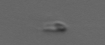
Label: flagellate_morphotype3